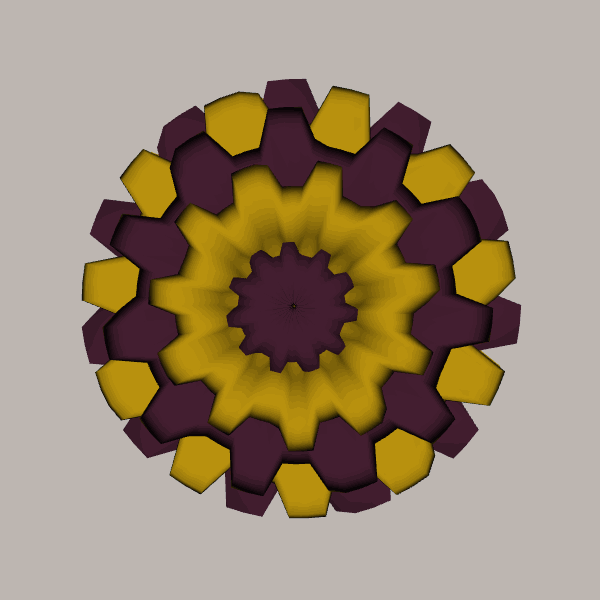
Background: light